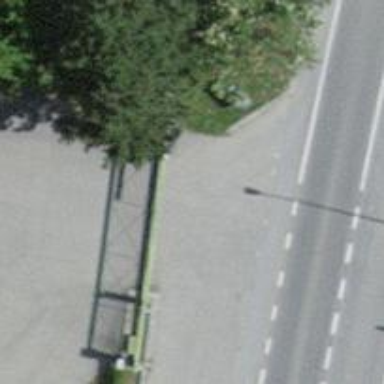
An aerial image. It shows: Gate.